Question: Find the minimum number of moves required to get from the Tower of Hanoi state described in the figure to the completed state
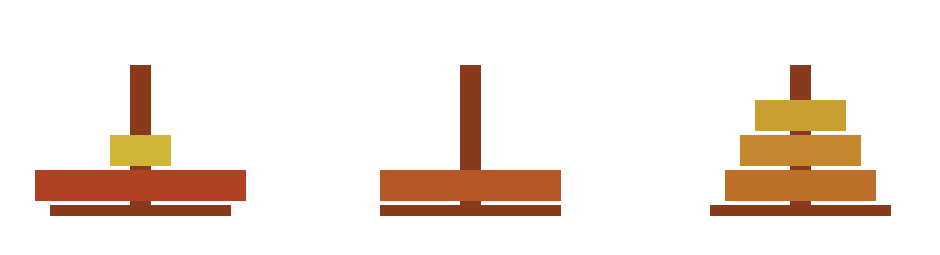
Answer: 46